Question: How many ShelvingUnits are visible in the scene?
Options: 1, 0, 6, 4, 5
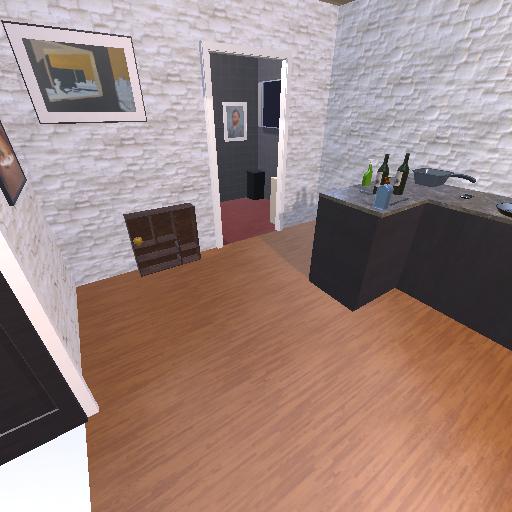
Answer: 1